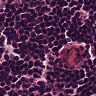
Metastatic tissue present: no